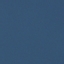
Label: SeaLake